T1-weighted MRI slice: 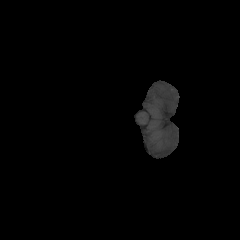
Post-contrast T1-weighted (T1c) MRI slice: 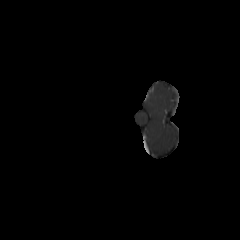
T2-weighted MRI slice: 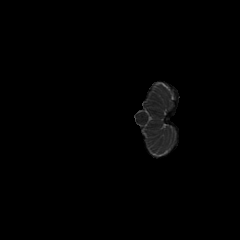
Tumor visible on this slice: no